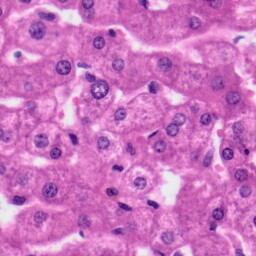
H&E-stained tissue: Liver